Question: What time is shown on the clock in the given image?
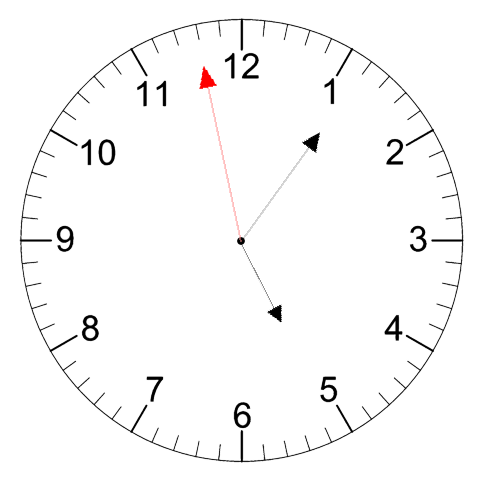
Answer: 05:05:58